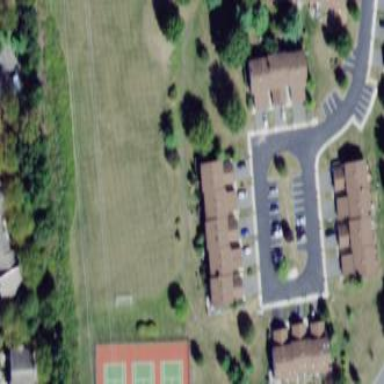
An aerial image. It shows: Recreation ground.